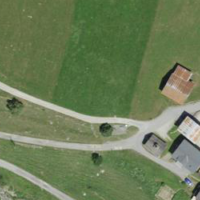
EUNIS habitat code: 26
Species observed at this site:
Vespa crabro